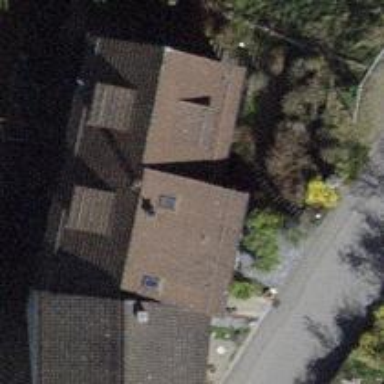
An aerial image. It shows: Building with tile roof.